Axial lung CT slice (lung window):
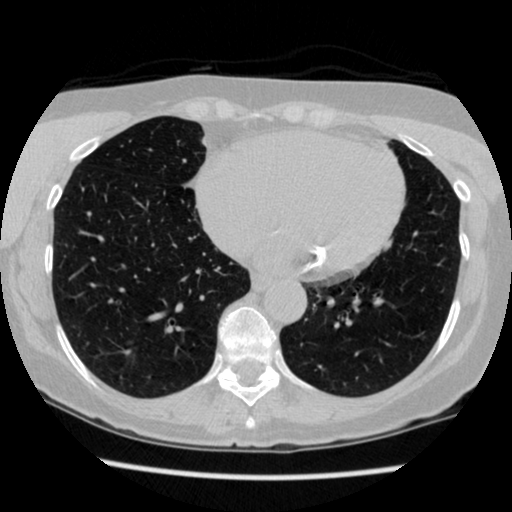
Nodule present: no